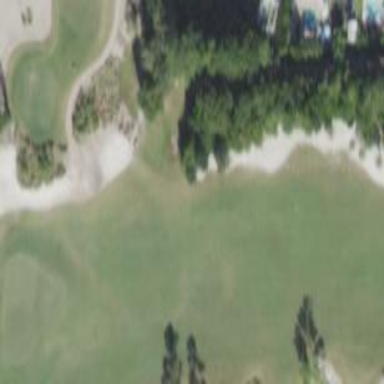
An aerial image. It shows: Grassy area designated as golf fairway.